Question: I am getting an object from a web service call and I am storing that in a hidden field by serializing the object.
Then I am deserilizing the object and it is coming like the below screenshot :

My problem is when I am trying to access the below information by many ways, I an getting
OR
'''
decodedValues[0][2].Value
decodedValues[1][2].Value
decodedValues[2][2].Value
'''
--etc
Any idea how can I get it in ?
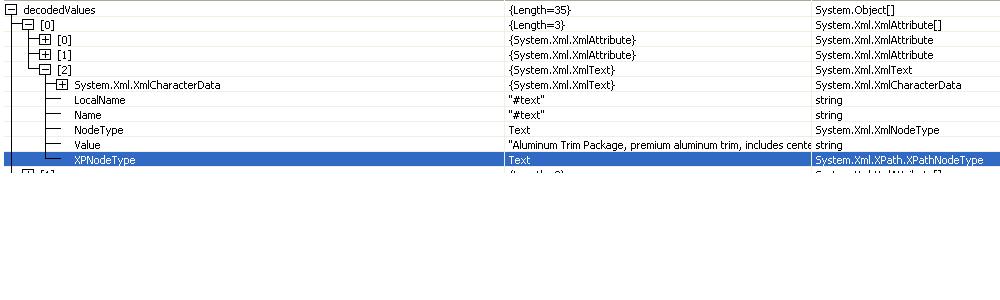
Answer: A simple method would do the trick:
'''
public string[] GetValues(object[] decodedValues)
{
string[] returnValues = new string[decodedValues.Length];
for(int i=0; i<decodedValues.Length; i++)
{
returnValues[i] = ((XmlAttribute[])decodedValues[i])[2].Value;
}
return returnValues;
}
'''
But remember: If the types from your screenshot don't match, you'll get your 'InvalidCastException'.. So there is room for some improvement to check if the types match.